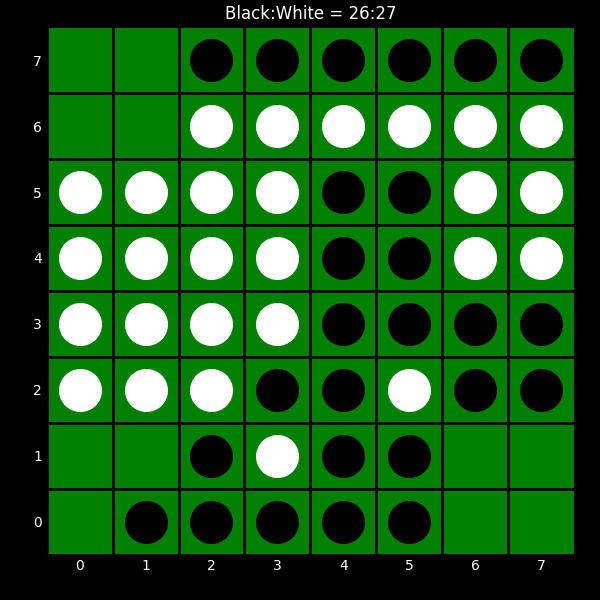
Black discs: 26
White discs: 27